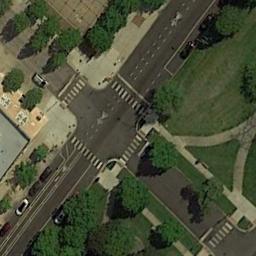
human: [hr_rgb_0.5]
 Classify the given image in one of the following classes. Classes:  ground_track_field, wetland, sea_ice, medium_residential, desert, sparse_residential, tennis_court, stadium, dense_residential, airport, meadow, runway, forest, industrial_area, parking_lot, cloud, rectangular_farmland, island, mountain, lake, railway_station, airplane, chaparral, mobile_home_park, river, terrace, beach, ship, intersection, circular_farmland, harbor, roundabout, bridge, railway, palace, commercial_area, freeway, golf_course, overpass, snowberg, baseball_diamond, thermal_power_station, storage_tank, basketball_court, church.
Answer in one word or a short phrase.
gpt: intersection